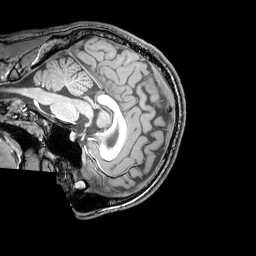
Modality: T1w
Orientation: sagittal
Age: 20
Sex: male
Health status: healthy
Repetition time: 0.081 s
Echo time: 0.037 s